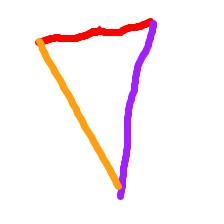
Shape: triangle